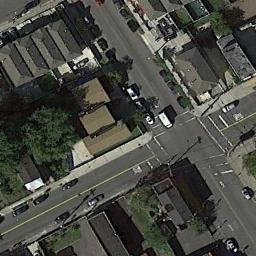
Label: intersection